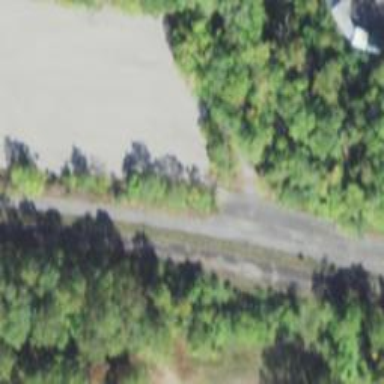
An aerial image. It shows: Service road.